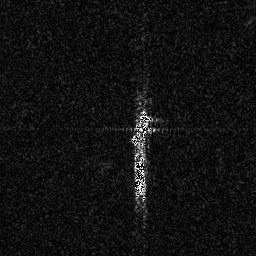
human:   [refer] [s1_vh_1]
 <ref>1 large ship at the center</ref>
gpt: <box>[[49, 42, 60, 76, 0]]</box>